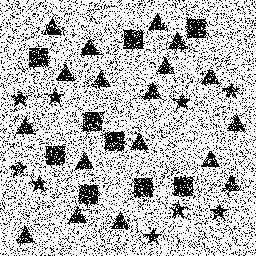
Squares: 9
Triangles: 18
Stars: 9
Total shapes: 36